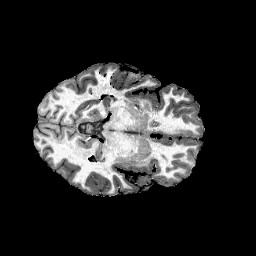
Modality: T1w
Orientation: coronal
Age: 20
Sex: male